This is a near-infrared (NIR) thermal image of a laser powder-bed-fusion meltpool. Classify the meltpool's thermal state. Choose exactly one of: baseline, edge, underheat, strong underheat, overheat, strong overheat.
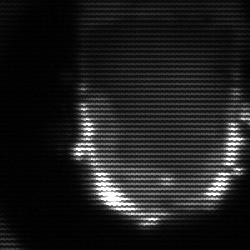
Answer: baseline